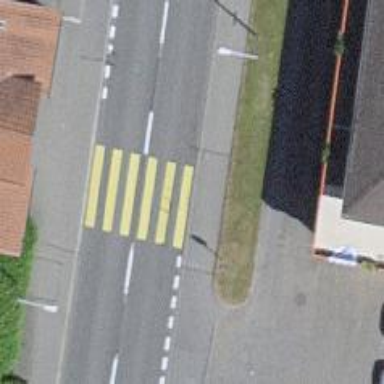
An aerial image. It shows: Sidewalk.